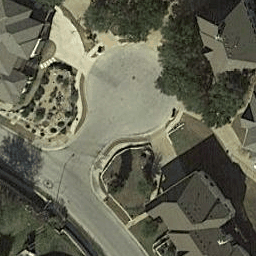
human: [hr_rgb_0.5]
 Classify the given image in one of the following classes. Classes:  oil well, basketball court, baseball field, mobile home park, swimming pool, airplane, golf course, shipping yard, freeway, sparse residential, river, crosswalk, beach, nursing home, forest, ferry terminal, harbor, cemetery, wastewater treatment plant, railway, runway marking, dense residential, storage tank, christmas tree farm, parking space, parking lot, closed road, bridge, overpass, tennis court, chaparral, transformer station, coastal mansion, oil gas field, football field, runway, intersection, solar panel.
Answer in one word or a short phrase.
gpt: closed road